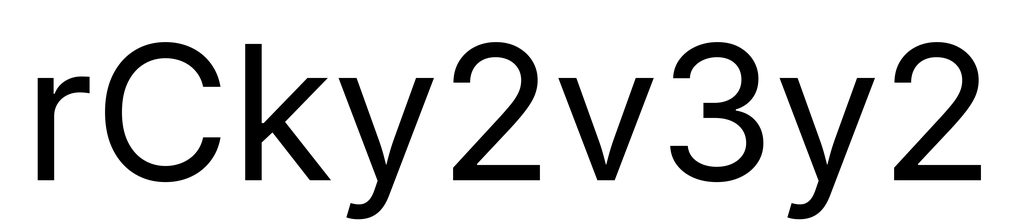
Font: Inter_Regular